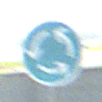
Verkehrszeichen: Kreisverkehr
Umgebung: Outdoor, Special
Tageszeit: MorningAfternoon
Wetter: Clear
Licht: Natural
Jahreszeit: NotSpecified
Kontrast: HighContrast